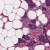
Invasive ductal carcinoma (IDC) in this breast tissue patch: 1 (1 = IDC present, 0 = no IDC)